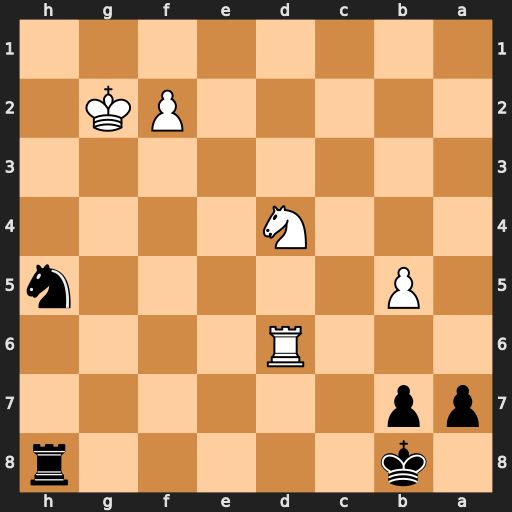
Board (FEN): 1k5r/pp6/3R4/1P5n/3N4/8/5PK1/8
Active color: b
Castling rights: -
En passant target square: -
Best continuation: Kc7 Nf5 Rf8